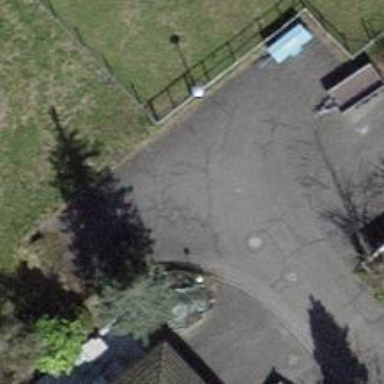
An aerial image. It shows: Alley classified as service road.